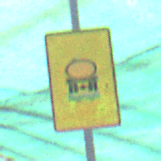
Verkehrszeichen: FahrzeugeMitWassergefaehrdenderLadungOhnePfeilsymbol
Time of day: MorningAfternoon
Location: Roofed (Special)
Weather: PartlyCloudy
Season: NotSpecified
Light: Natural